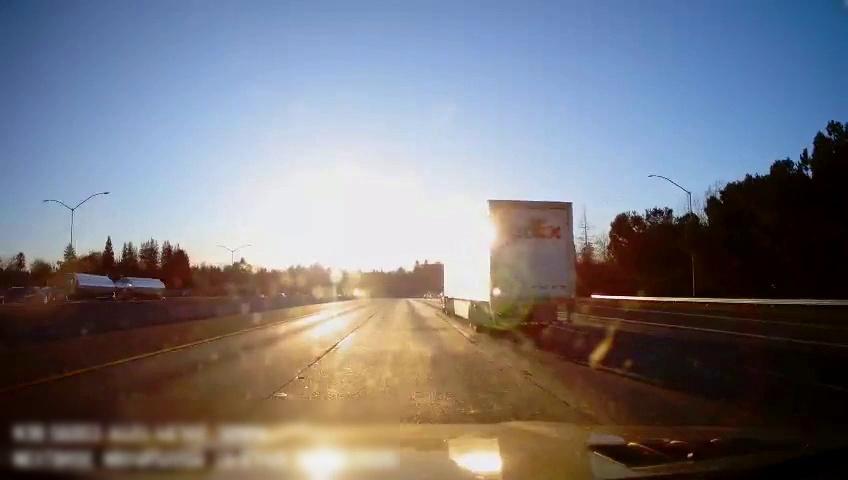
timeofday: Day
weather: Sunny
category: Drivable Space
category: Vehicles | Car
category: Vehicles | Truck
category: Vehicles | Other LV
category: Vehicles | Truck
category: Lanes | Alternate Lane
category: Lanes | Alternate Lane